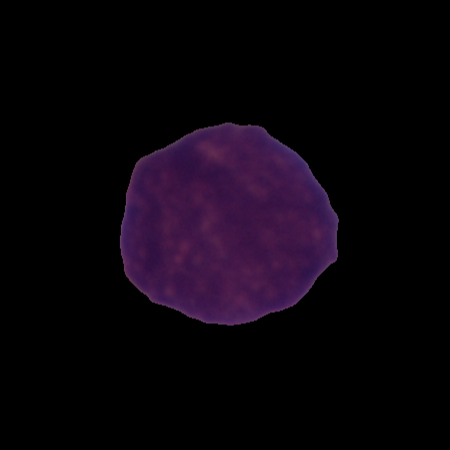
Label: cancer